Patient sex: M
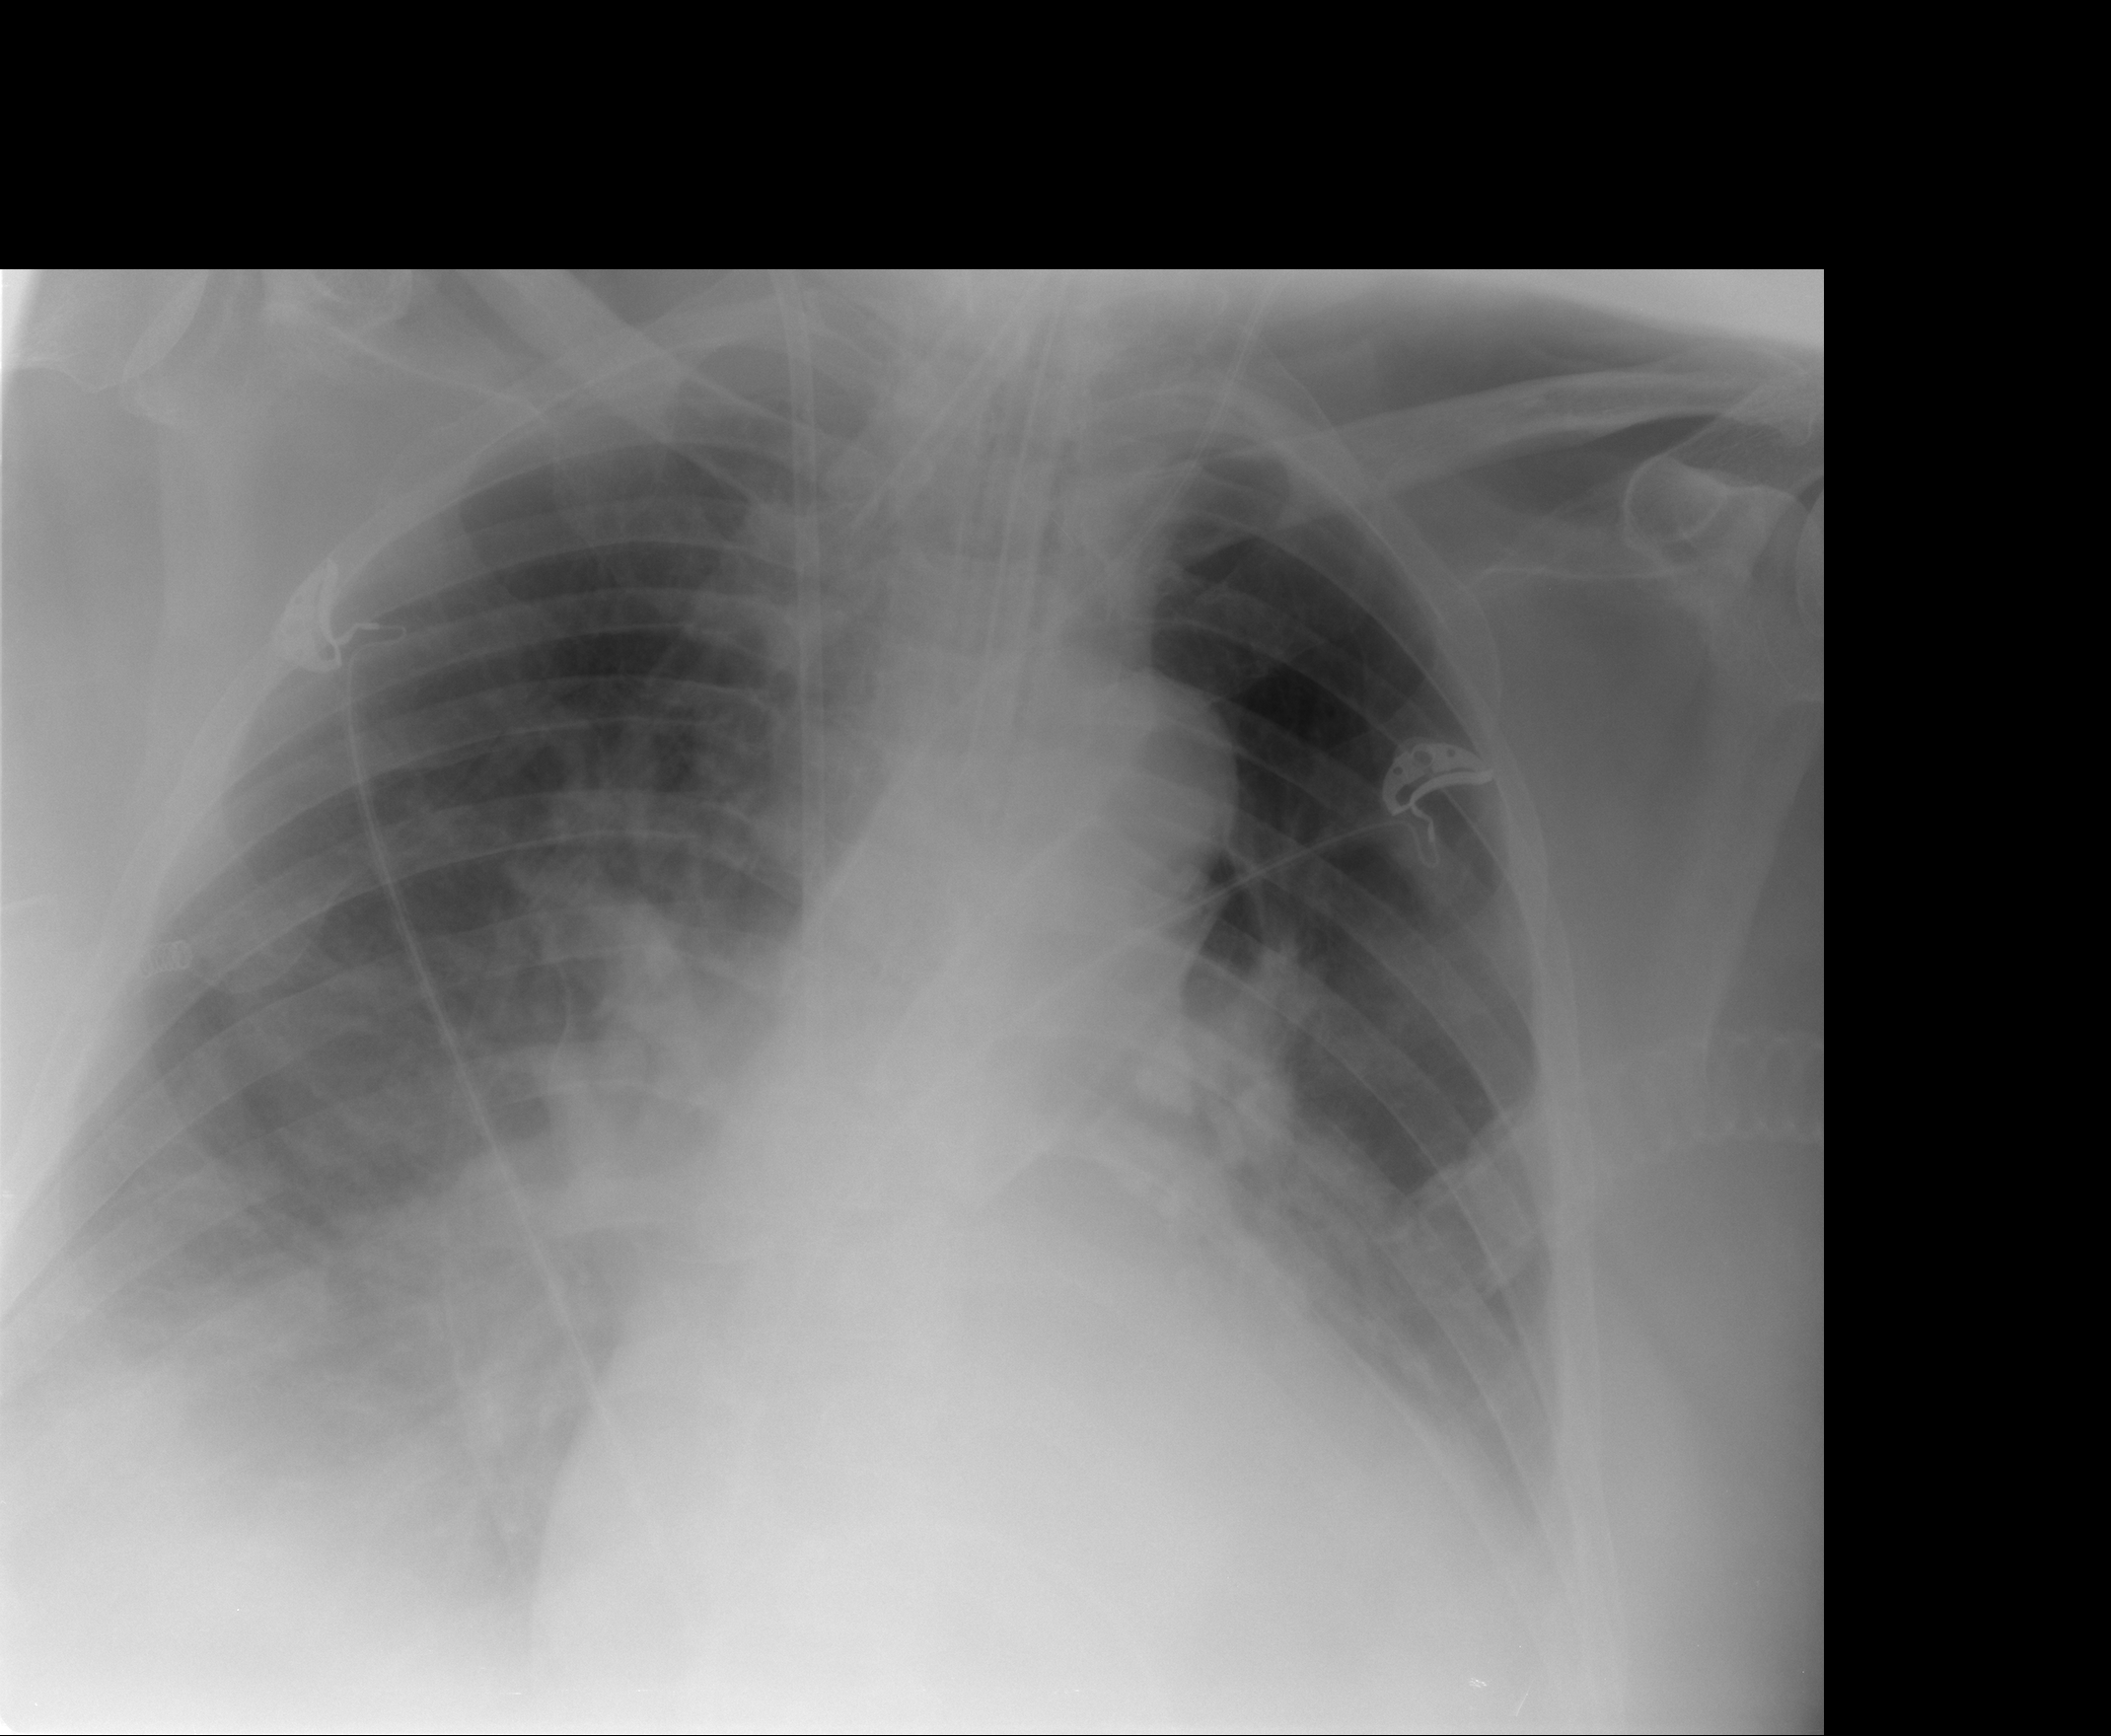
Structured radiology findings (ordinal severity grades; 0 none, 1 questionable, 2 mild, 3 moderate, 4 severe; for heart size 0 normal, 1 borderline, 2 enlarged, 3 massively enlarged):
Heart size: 2
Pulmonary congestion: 2
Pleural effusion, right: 2
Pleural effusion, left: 2
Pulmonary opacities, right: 2
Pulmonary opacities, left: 2
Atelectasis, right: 2
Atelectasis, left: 2